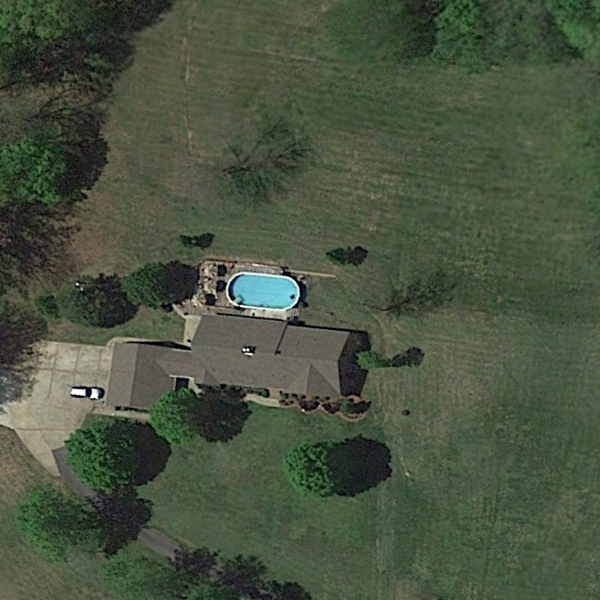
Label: SparseResidential